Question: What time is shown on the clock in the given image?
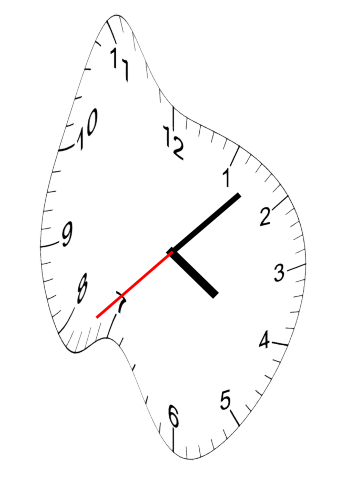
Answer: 04:07:38